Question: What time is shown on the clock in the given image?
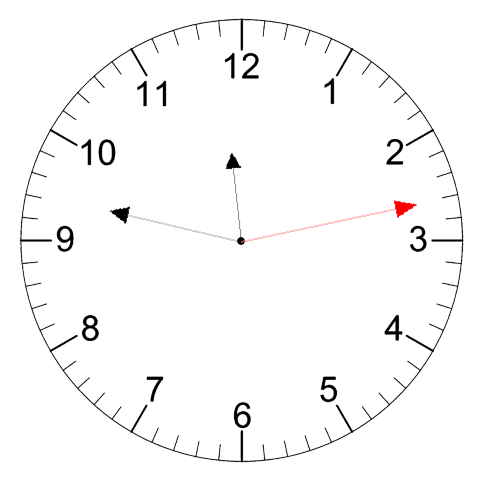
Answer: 11:47:13